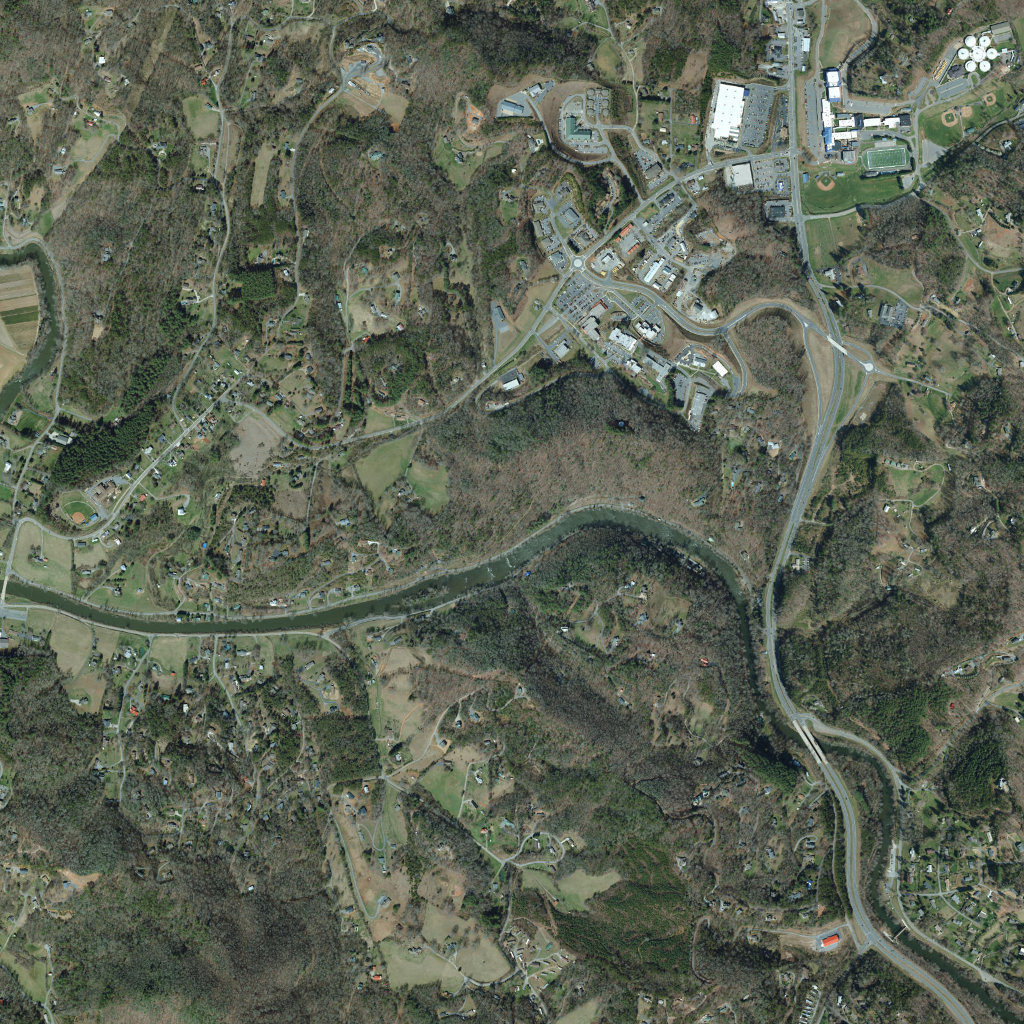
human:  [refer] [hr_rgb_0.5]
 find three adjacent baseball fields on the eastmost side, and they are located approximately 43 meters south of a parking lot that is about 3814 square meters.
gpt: <box>[[90, 8, 99, 14, 0]]</box>

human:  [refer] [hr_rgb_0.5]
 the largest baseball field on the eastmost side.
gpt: <box>[[89, 10, 94, 14, 0]]</box>